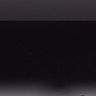
Metastatic tissue present: no